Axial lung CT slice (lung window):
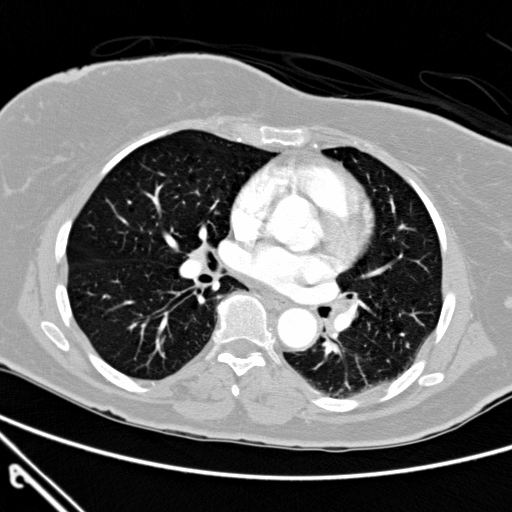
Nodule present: no